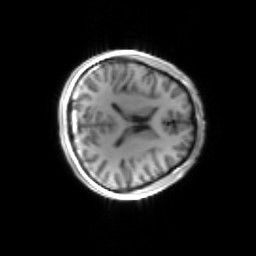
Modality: inplaneT1
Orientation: axial
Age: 22
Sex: male
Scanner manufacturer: siemens
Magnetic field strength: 3 T
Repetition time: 1.2 s
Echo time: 0.00251 s